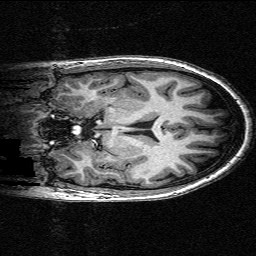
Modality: T1w
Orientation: coronal
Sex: female
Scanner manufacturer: siemens
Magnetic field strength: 3 T
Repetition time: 2.3 s
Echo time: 0.00336 s